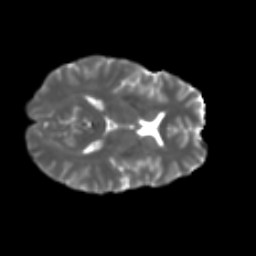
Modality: T2w
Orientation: axial
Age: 42
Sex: female
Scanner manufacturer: ge
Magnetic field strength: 3 T
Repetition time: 7.8 s
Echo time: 0.0606 s